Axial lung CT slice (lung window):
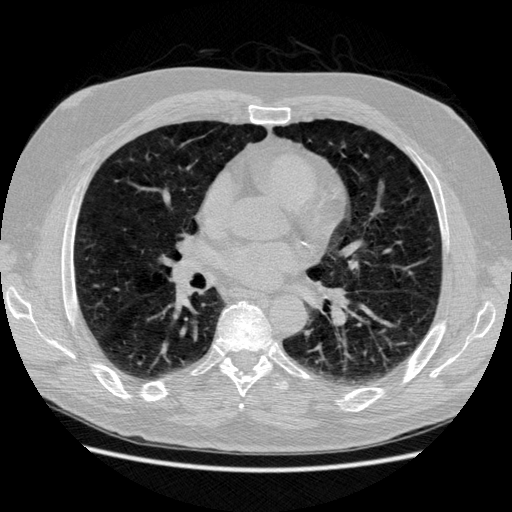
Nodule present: no